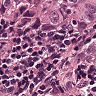
Metastatic tissue present: yes